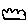
Label: cloud